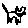
Label: cat